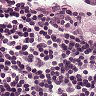
Metastatic tissue present: yes